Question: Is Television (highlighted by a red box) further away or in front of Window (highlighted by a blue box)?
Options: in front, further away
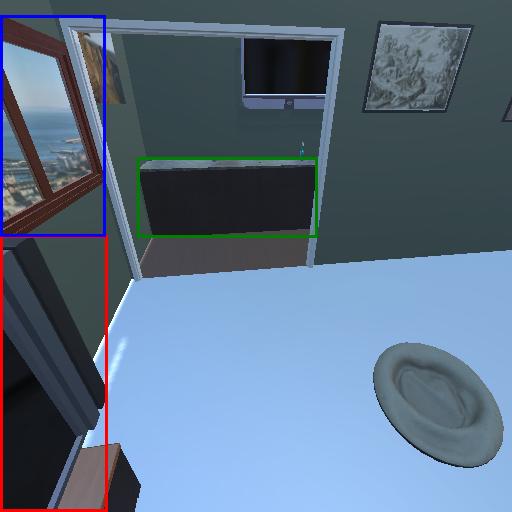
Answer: in front